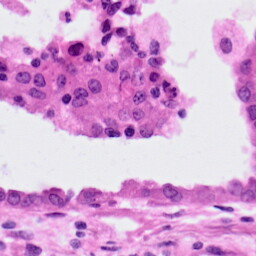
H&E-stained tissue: Lung